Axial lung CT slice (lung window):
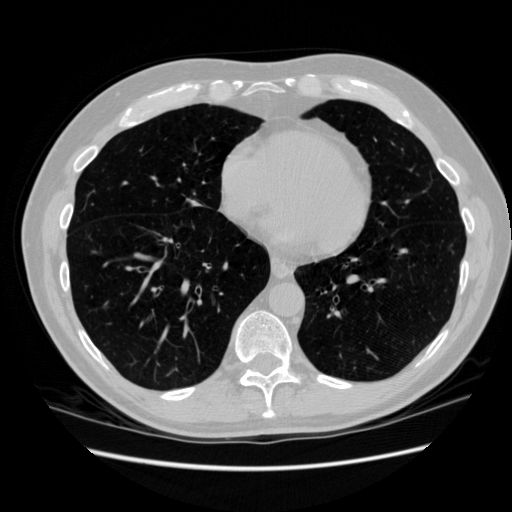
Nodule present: no